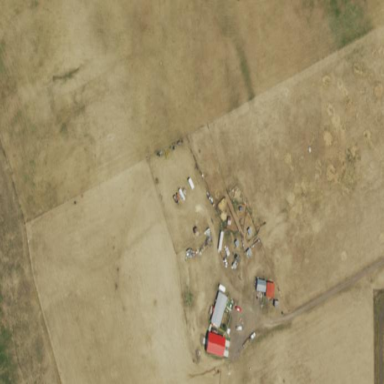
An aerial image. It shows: Farmyard area.